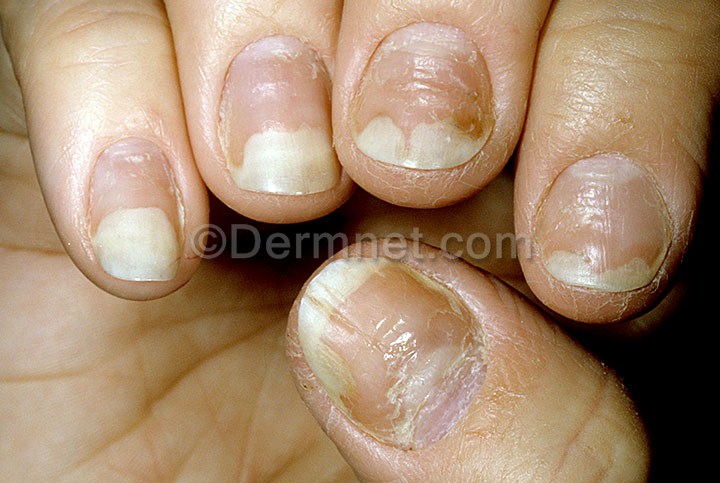
Disease: Nail Fungus and other Nail Disease